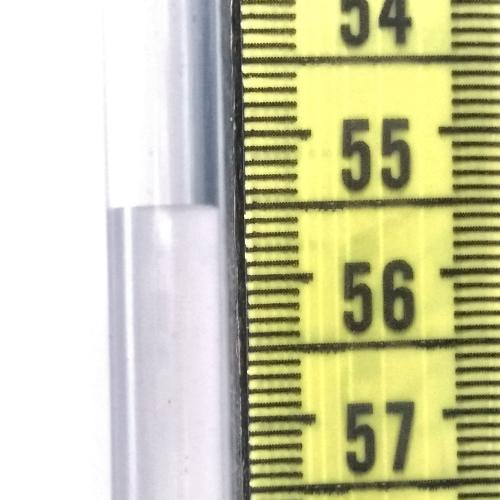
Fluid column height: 55.5 cm